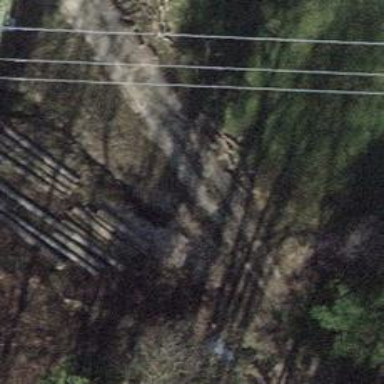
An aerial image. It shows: Dirt track road with grade3 tracktype.